Field crop: maize
Growth stage: 2
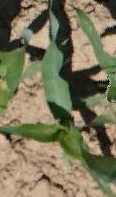
Species: maize